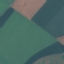
Land use / land cover class: AnnualCrop